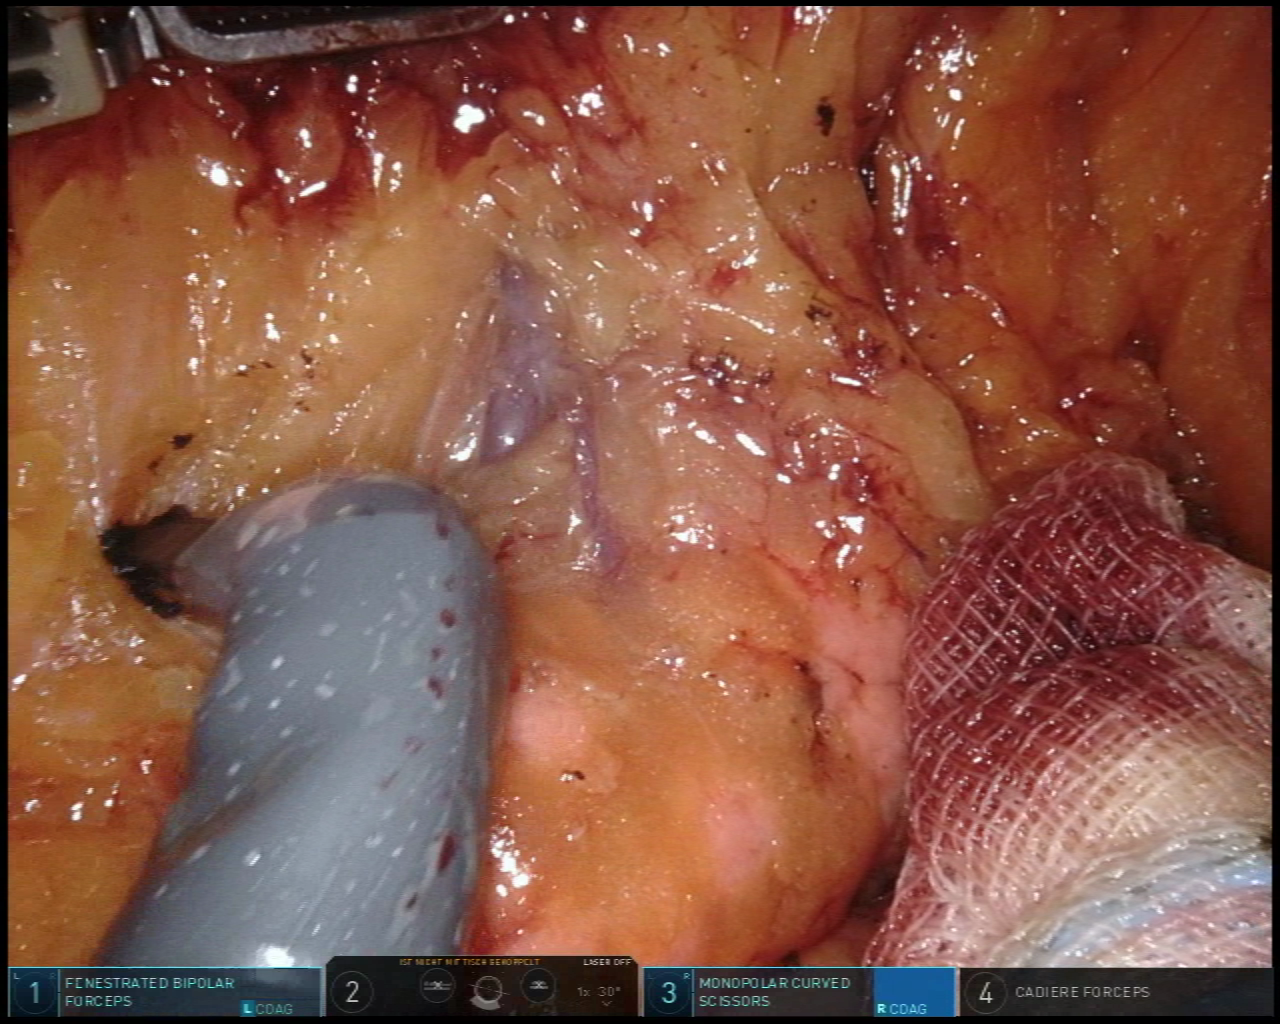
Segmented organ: pancreas
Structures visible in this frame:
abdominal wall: no
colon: no
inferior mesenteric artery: no
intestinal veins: yes
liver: no
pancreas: yes
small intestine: no
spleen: no
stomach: no
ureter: no
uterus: no
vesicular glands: no